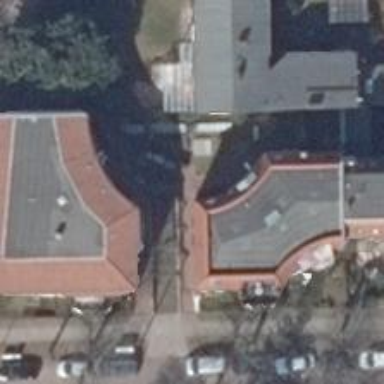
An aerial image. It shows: Parking entrance.